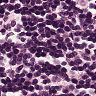
Metastatic tissue present: no